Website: home-depot
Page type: review-order
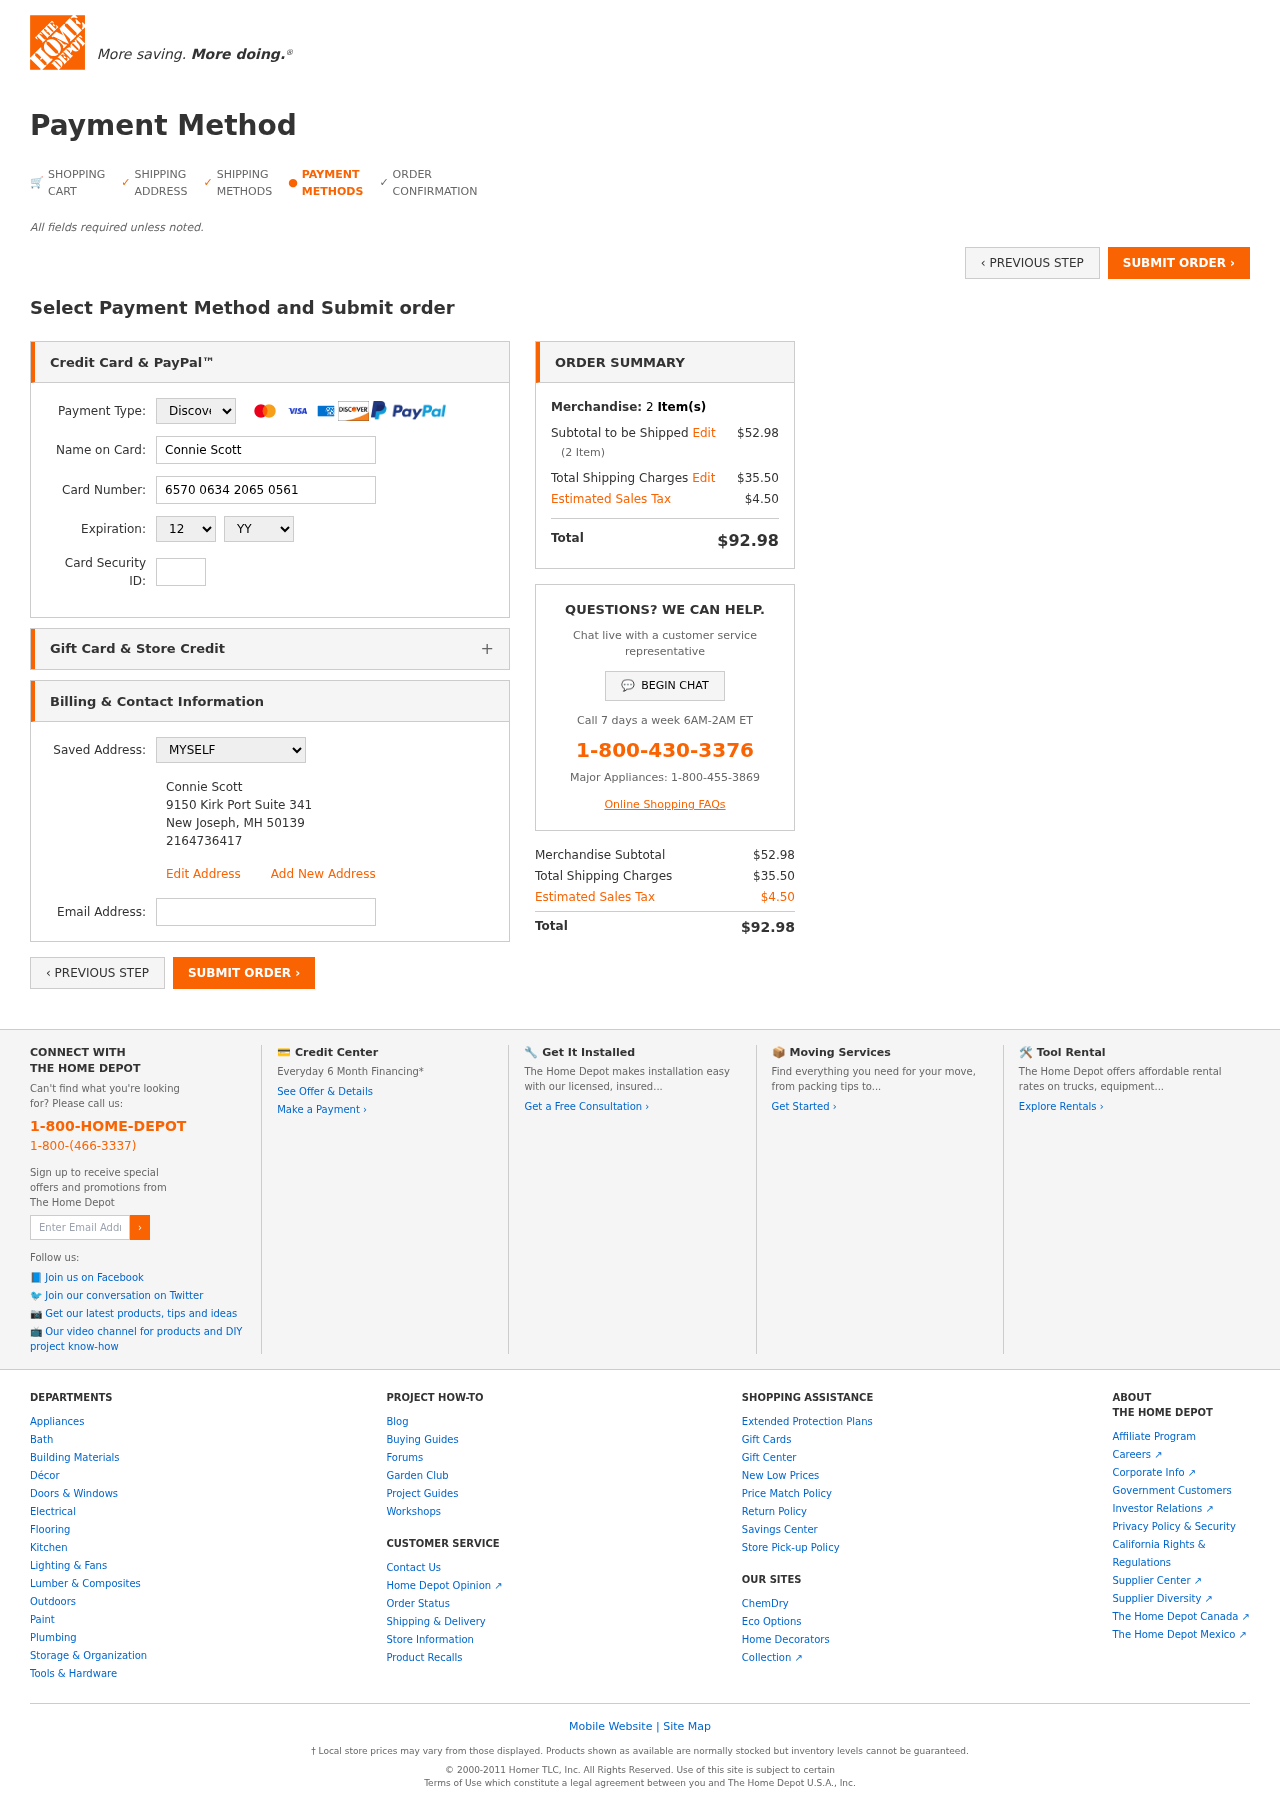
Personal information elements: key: PII_CARD_CVV
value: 524
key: PII_CARD_EXPIRY_MONTH
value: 12
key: PII_CARD_EXPIRY_YEAR
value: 28
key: PII_CARD_NUMBER
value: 6570 0634 2065 0561
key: PII_CARD_TYPE
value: Discover
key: PII_EMAIL
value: conniescott@hotmail.com
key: PII_FULLNAME
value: Connie Scott
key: PII_FULLNAME2
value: Connie Scott
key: PII_STREET
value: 9150 Kirk Port Suite 341
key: PII_CITY2
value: New Joseph
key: PII_STATE_ABBR2
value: MH
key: PII_POSTCODE
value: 50139
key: PII_POSTCODE_FULL
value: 50139
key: PII_POSTCODE_NUMERIC
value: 50139
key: PII_PHONE2
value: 2164736417
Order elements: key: ORDER_NUM_ITEMS
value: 2
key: ORDER_SUBTOTAL
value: $52.98
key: ORDER_NUM_ITEMS2
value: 2
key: ORDER_SHIPPING_COST
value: $35.50
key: ORDER_TAX
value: $4.50
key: ORDER_TOTAL
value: $92.98
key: ORDER_SUBTOTAL2
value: $52.98
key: ORDER_SHIPPING_COST2
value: $35.50
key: ORDER_TAX2
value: $4.50
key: ORDER_TOTAL2
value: $92.98